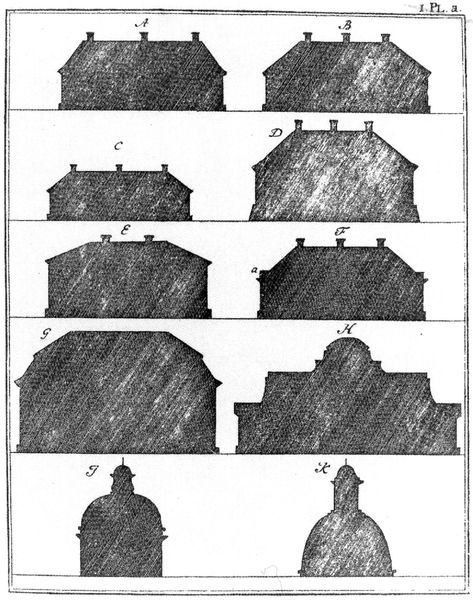
Titel: Untersuchungen über den Charakter der Gebäude
Künstler: Johann Kaspar Lavater
Schlagwörter: weiß, laterne, schwarz, zeichnung, dach, gebäude, haus, architektur, häuser, schornstein, turm, modell, umrisse, fassade, studie, dächer, schornsteine, grafik, graphik, silhouette, kuppel, tafel, umriss, silhouetten, kuppeln, türme, druck, druckgraphik, druckgrafik, schraffur, buchstaben, modelle, schattenriss, typen, walmdach, kapelle, plan, sammlung, turmspitzen, nummeriert, bau, legende, bauwerk, satteldach, ordnung, längsschnitt, schwrz, lehrbuch, bildtafel, dachformen, führer, architekturtraktat, formenlehre, bauformen, i, g, b, a, e, d, h, k, f, c, dachtypen, kategorien, kategorie, kuppelformen, druckgraphiik, bauformenlehre, architekturführer, haustypen